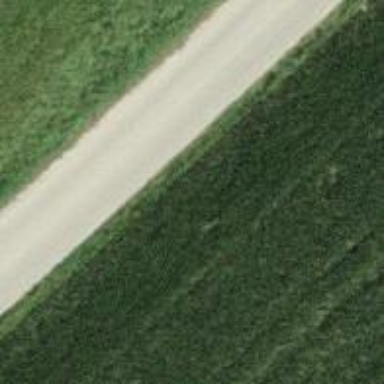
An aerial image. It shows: Well-maintained track road with grade 1 tracktype.